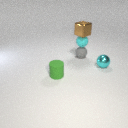
small green rubber cylinder to the left of small gray rubber sphere